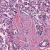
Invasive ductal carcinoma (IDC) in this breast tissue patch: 1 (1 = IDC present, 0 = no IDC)